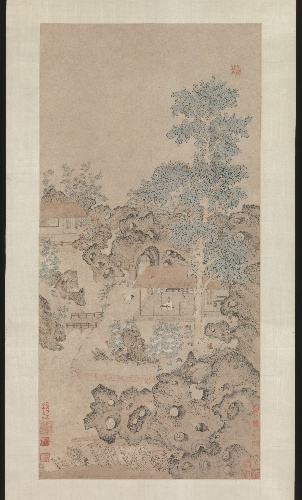
Title: 明　佚名　琴鶴圖　軸|Playing the zither for a crane
Artist: Unidentified artist
Date: 16th century
Object type: Hanging scroll
Classification: Paintings
Medium: Hanging scroll; ink and color on paper
Culture: China
Period: Ming dynasty (1368–1644)
Dimensions: Image: 40 5/8 x 19 5/8 in. (103.2 x 49.8 cm)
Overall with mounting: 98 1/2 x 25 3/4 in. (250.2 x 65.4 cm)
Overall with rollers: 98 1/2 x 29 1/2 in. (250.2 x 74.9 cm)
Department: Asian Art
Credit line: Ex coll.: C. C. Wang Family, Gift of Mr. and Mrs. Earl Morse, 1972
Accession year: 1972
Repository: Metropolitan Museum of Art, New York, NY
Tags: Landscapes|Musical Instruments|Cranes|Men